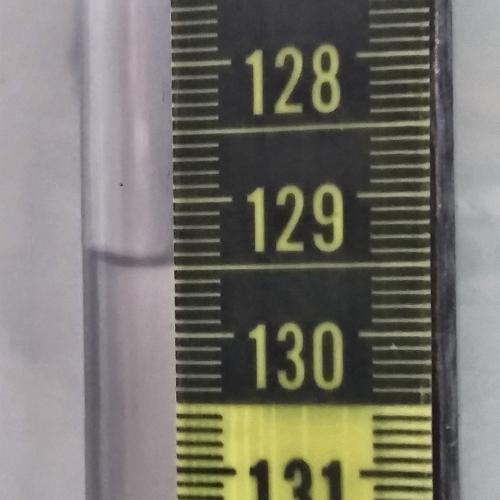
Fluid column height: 129.5 cm